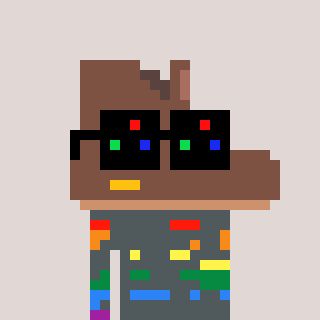
a pixel art character with square black sunglasses, a boot-shaped head and a foggrey-colored body on a warm background